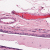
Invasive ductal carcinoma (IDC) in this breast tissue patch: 0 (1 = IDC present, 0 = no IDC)